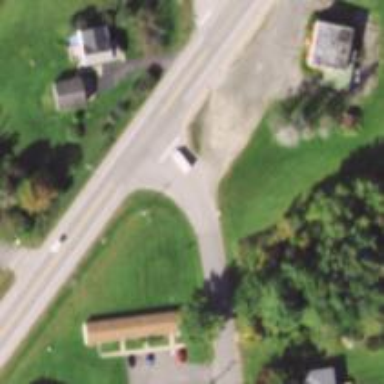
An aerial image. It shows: Road with stop sign.